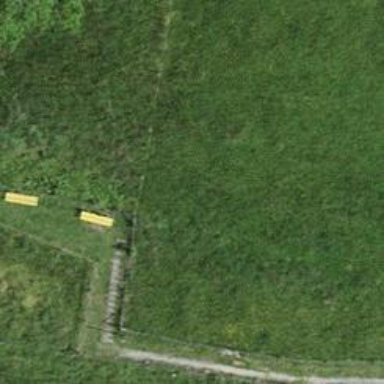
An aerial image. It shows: Bench for seating.